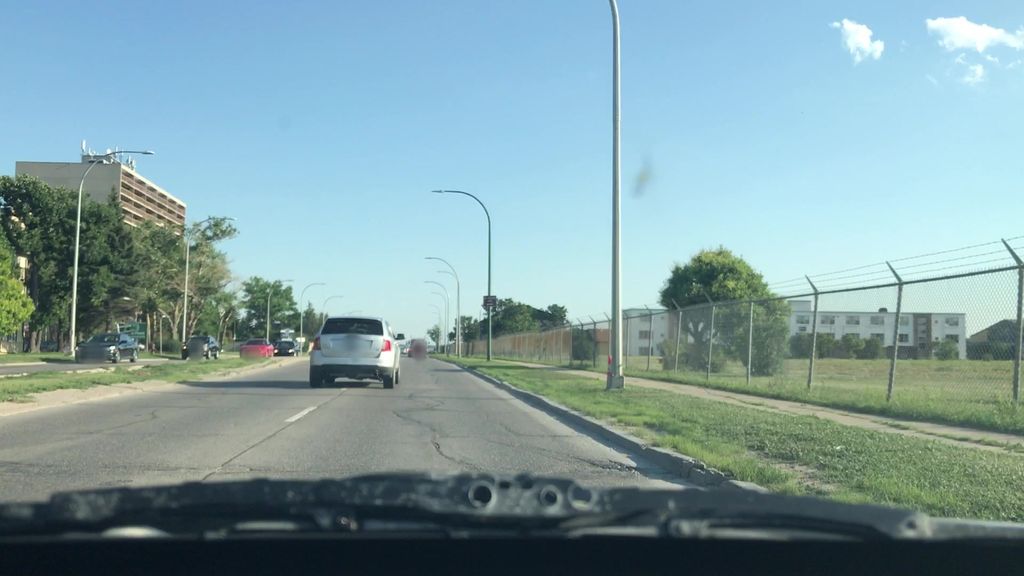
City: winnipeg